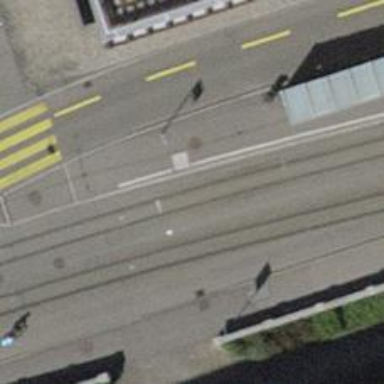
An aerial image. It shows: Tram stop for public transport.